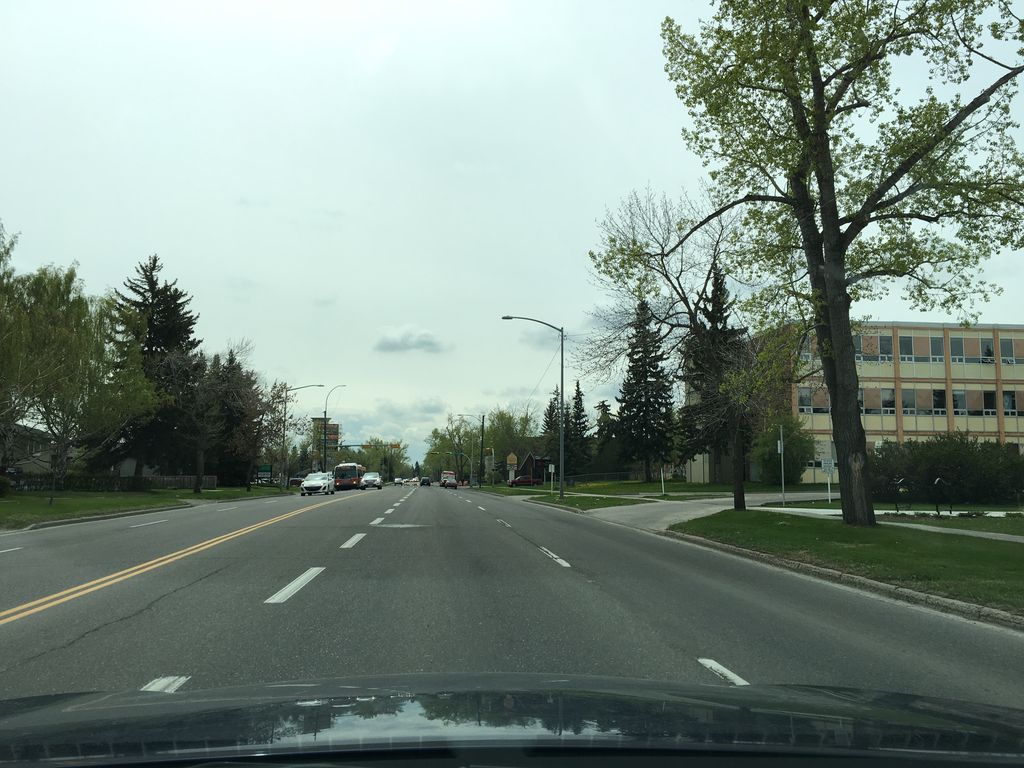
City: calgary